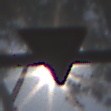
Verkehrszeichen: VorfahrtGewaehren
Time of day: MorningAfternoon
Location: Outdoor (Nature)
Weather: Clear
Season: NotSpecified
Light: Natural